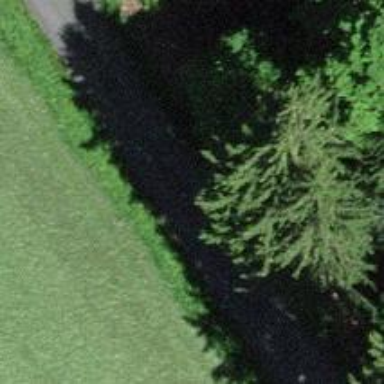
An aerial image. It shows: Unclassified road.